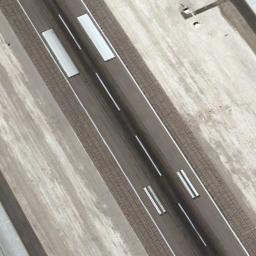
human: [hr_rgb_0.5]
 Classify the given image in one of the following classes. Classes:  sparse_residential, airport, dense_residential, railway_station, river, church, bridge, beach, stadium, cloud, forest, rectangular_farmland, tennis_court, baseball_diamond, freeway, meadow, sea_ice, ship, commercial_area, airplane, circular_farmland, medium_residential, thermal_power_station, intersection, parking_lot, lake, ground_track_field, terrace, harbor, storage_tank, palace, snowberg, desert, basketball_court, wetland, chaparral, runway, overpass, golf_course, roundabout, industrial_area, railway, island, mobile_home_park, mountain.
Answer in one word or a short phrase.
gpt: runway